Question: I'm writing a excel macro to be able to search an excel list and, among other things, write the matches (if any) to different cells.
I got a lot of help from <URL> great explanation but what I can't figure out is how to only write the regex match to the cell. My current code cuts the string after the match and writes this to the cell. But I would like to only write the match, nothing else from the string.
This is my code:
'''
Private Sub simpleRegex()
Dim strPattern As String
Dim strReplace As String
Dim regEx As New RegExp
Dim strInput As String
Dim Myrange As Range
Set Myrange = ActiveSheet.Range("A1:A5")
For Each cell In Myrange
strPattern = "(storlek|strl|stl|strlk|storleken|storl|size|storleksmarkt|storl|storlk|st)(.{0,2}?)((30|32|34|36|38|40|42|44|46|48|50))(.?)((30|32|34|36|38|40|42|44|46|48|50)?)"
If strPattern <> "" Then
strInput = cell.Value
strReplace = "$1"
With regEx
.Global = True
.MultiLine = True
.IgnoreCase = False
.Pattern = strPattern
End With
If regEx.test(strInput) Then
cell(1, 5).Value = 1
cell(1, 2).Value = regEx.Replace(strInput, "$1")
cell(1, 3).Value = regEx.Replace(strInput, "$2")
cell(1, 4).Value = regEx.Replace(strInput, "$3")
Else
cell(1, 6).Value = 1
End If
End If
Next
End Sub
'''
This is the result I get in excel:

So the red text in column A is the full match from the initial string and the red in column B and D is the matches separated. So it's almost as I want it, but I would like to only have the match in the cell B-D not the whole string.
Sorry for the swedish in the example, my dataset is from a swedish site. But I think you get the problem anyway?
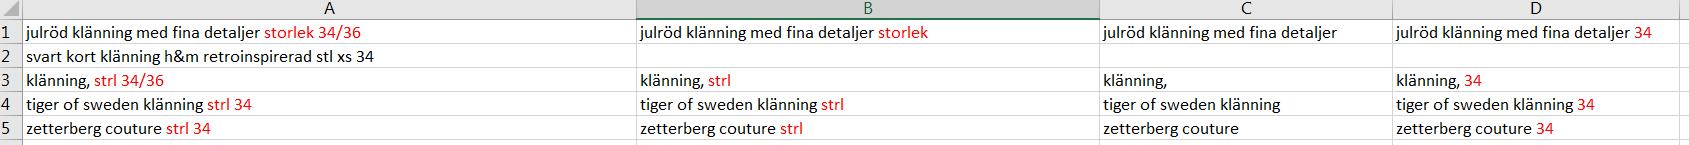
Answer: You need to use '.regEx.Execute(str)' and access the 'SubMatches' values:
'''
Dim objMatchs As MatchCollection
' ...
Set objMatches = regEx.Execute(strInput)
If objMatches.Count <> 0 Then
cell(1, 5).Value = 1
cell(1, 2).Value = objMatches(0).SubMatches(0)
cell(1, 3).Value = objMatches(0).SubMatches(1)
cell(1, 4).Value = objMatches(0).SubMatches(2)
End If
'''
The capture group IDs start with the 0 based index.
The 'objMatches(0).SubMatches(0)' means .